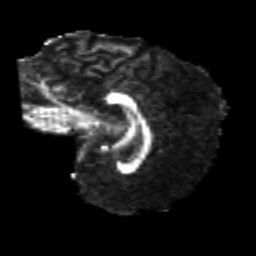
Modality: FA
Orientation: sagittal
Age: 25
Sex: female
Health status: healthy
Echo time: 0.074 s